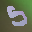
Label: 5